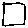
Label: square